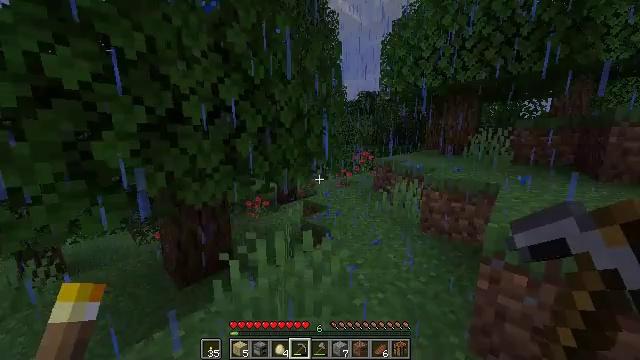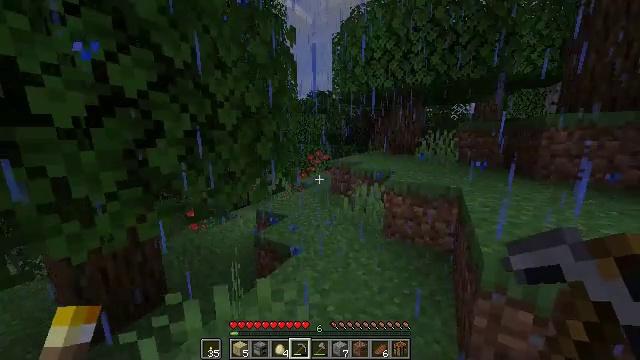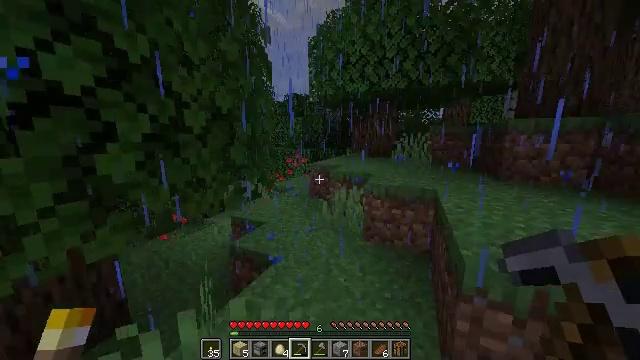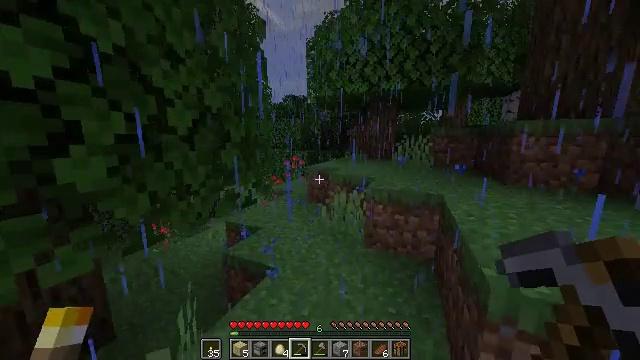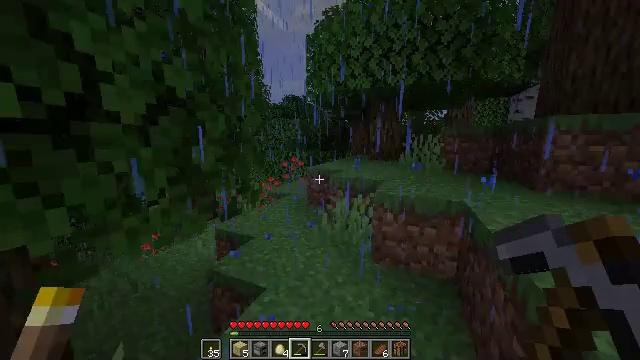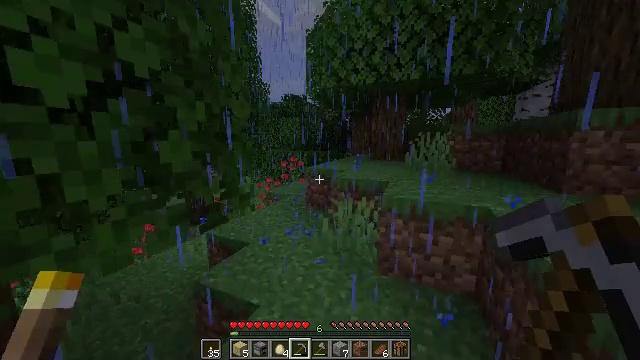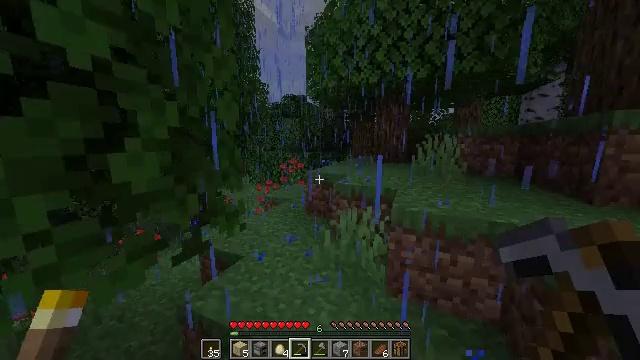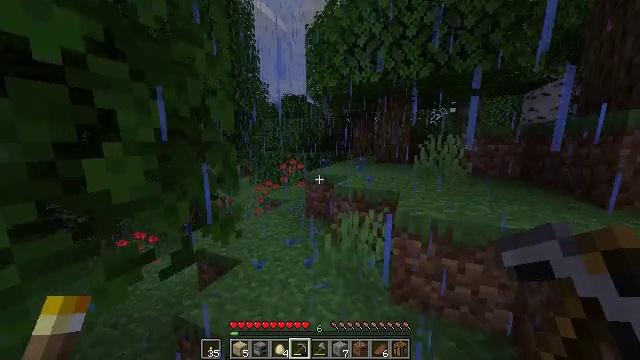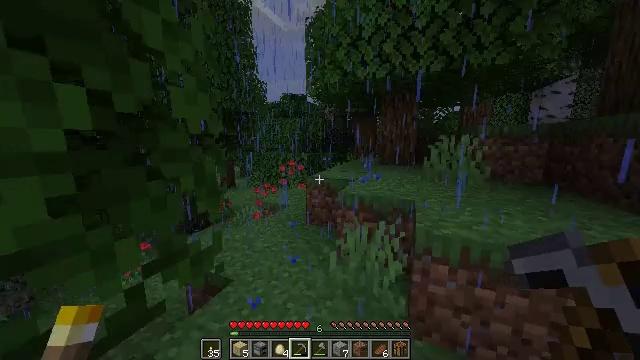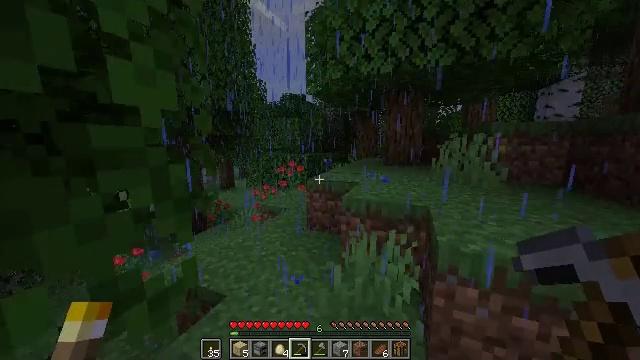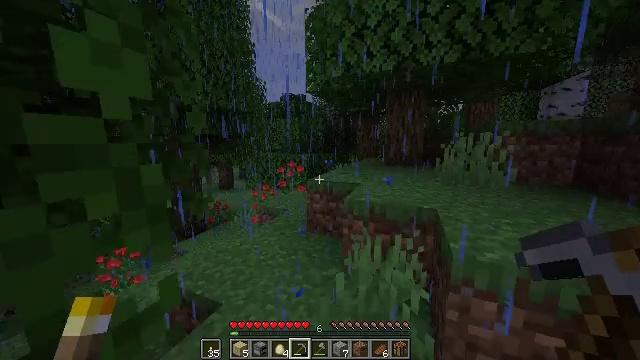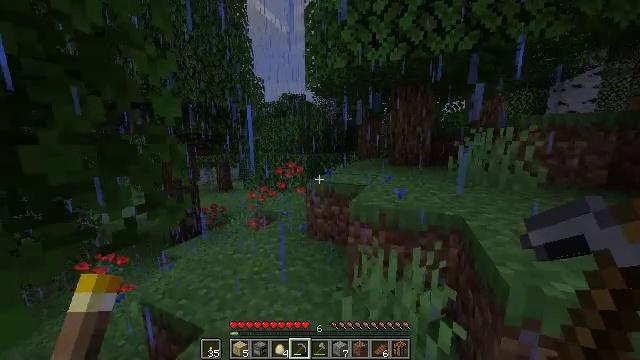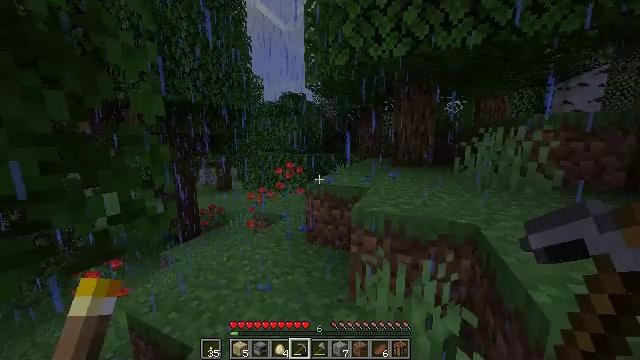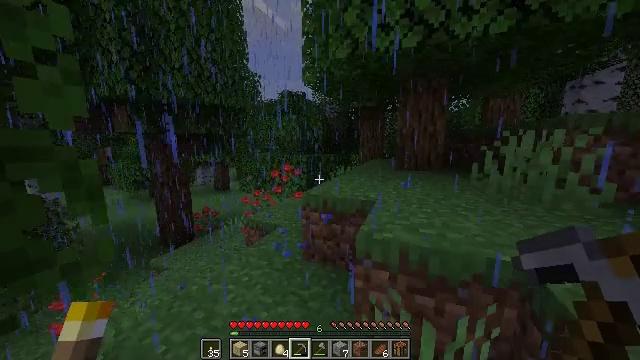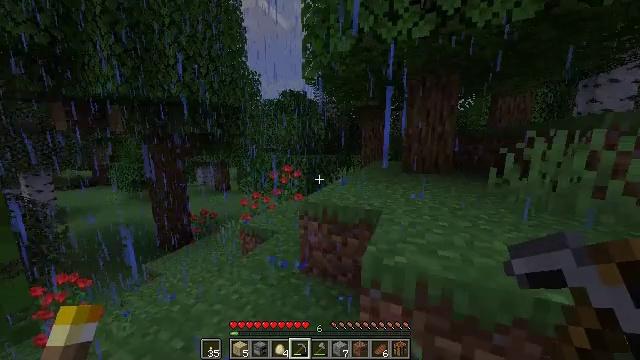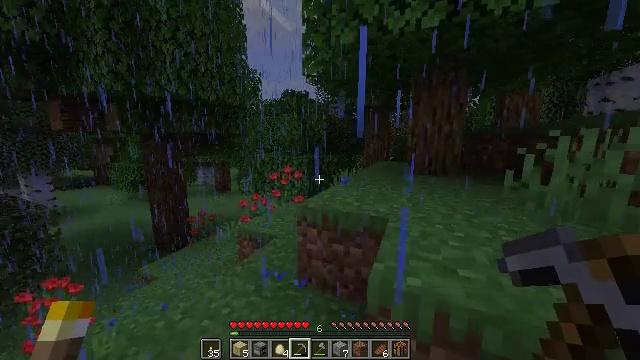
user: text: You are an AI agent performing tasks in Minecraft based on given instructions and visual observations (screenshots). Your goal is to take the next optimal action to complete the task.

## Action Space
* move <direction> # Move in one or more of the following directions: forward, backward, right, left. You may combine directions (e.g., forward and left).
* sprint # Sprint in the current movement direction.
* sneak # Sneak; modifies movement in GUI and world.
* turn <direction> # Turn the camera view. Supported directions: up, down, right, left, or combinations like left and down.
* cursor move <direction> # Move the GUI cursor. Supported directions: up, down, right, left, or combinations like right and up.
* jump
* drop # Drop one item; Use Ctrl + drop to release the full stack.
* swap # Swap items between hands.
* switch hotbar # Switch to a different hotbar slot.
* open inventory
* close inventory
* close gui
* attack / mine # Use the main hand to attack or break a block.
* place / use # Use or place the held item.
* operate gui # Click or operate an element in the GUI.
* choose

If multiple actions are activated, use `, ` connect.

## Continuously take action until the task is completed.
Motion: motion action
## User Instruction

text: Mine the sugar cane near rivers.
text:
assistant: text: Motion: move forward, sprint, turn right
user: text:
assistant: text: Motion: move forward, sprint, turn right
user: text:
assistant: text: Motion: move forward, sprint
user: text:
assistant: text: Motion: move forward, sprint
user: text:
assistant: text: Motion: move forward, sprint
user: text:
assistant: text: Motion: move forward, sprint
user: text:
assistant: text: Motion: move forward, sprint
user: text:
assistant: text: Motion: move forward, sprint
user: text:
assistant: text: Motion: move forward, sprint
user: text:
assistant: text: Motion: move forward, sprint
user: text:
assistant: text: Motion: move forward, sprint
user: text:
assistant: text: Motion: move forward, sprint
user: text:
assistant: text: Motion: move forward, sprint
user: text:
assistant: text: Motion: move forward, sprint
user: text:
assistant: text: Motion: move forward, sprint
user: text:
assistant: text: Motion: move forward, sprint, turn left
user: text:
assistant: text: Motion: move forward, sprint, turn left
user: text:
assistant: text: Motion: move forward, sprint
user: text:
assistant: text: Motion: move forward, sprint
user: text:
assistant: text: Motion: move forward, sprint
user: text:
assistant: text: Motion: move forward, sprint
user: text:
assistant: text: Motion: move forward, sprint, turn left
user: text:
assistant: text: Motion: move forward, sprint, turn left
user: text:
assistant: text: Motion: move forward, sprint, turn left
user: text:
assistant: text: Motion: move forward, sprint, turn left
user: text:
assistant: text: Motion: move forward, sprint, turn left
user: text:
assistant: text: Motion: move forward, sprint, turn left
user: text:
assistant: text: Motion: move forward, sprint, turn left
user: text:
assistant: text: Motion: move forward, sprint, turn left
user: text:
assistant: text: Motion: move forward, sprint, turn left